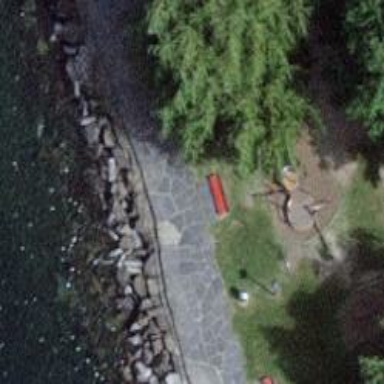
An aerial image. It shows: Red bench.